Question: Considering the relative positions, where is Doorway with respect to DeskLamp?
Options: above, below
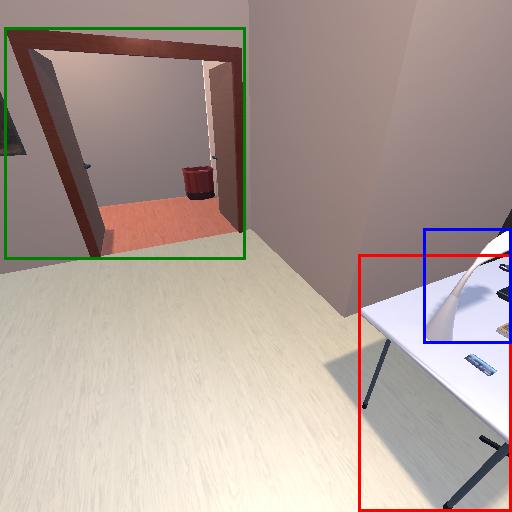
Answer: above